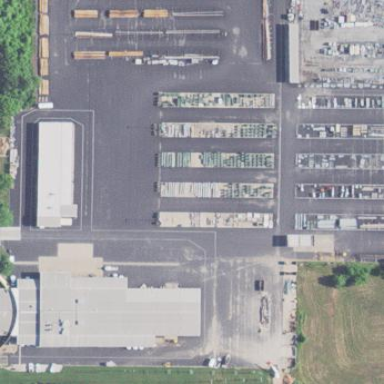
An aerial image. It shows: Utility area.